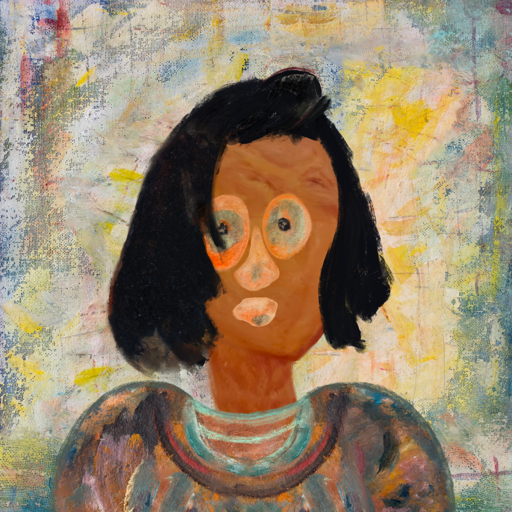
Background: Irani, Head And Neck Front: Pious_Lady, Face Front: Childish, Bust: Boggyland, Hair Front: Mosgoul, Head Accessory: Blank, Second Necklace: Blank, Necklace: Blank, Baby: Blank